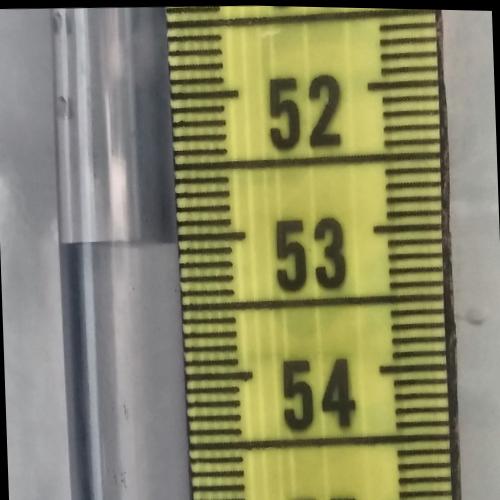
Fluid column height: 53.0 cm